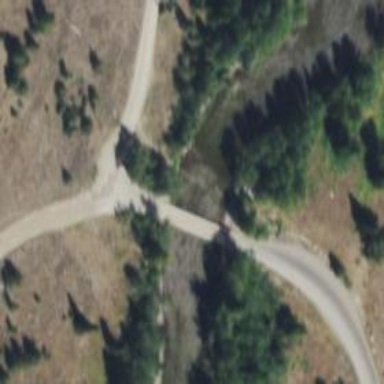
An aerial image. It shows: Residential road with bridge.